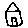
Label: house